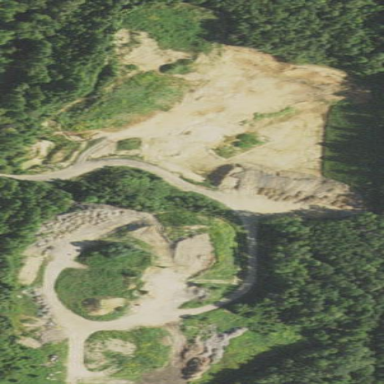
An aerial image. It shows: Quarry area with sand as the primary resource.